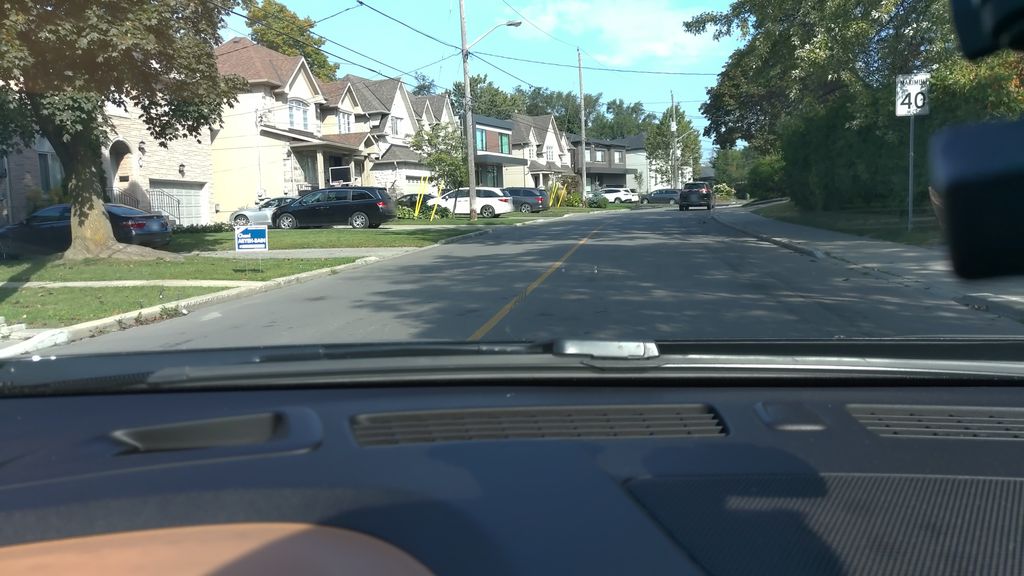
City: toronto